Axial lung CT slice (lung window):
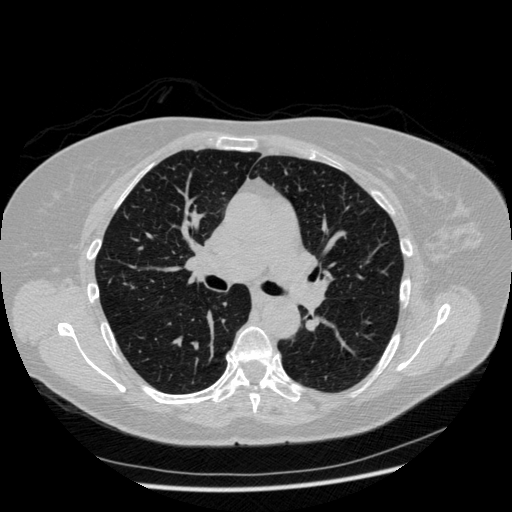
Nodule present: no